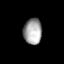
Tissue: lung
Cell type: Epithelial cells
Senescence score: 0.2018
Nuclear area (px): 468
Mean DAPI intensity: 160.741